Question: I have a View and i have a an image view inside it and a another UiView and one or two more view in side the top level view. The problem is when i run my app in different screens iphone the image view resizes and i want the other view to change the their position to a little bit down. But only image view gets more space, but i don't want the other view to get more space but i want them to change their position.

Here i want the white view the Placeholder text and the the small picture view to change their position and go a bit down when the app runs on big screen iphone. Th rounded image view above the Mybutton gets more space when the screen resizes which is okay but the white view and other view remain at their same place. Just to add more information all these view are siblings of each other and i have fixed the the width and height of the white view, picture view and the placeholder text label
Any guidance please?
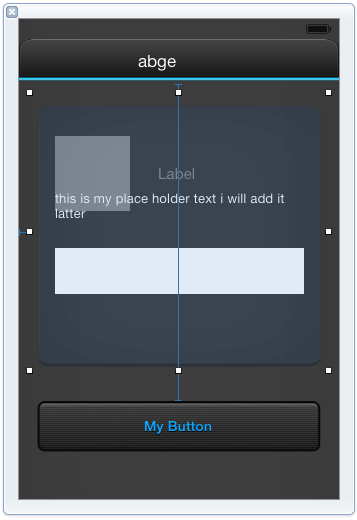
Answer: I think you have to start with the "movable" element and then add every "fixed" element.
I think you have to work with 'Center Y Alignment Contraint' even if you have to create new view for it. The beginning could be :